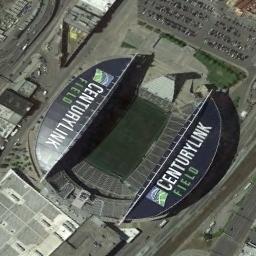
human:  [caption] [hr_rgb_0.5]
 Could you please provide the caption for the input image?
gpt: The circular stadium is next to the building and parking lot .

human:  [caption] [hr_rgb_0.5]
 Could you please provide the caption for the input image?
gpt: There are many cars in the parking lot next to the stadium .

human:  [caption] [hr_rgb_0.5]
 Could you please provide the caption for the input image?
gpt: There are several houses on one side of this stadium .

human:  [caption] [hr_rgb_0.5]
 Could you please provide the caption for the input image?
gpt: The stadium is next to some buildings and parking lot .

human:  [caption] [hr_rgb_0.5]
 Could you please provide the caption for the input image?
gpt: There are many cars on the parking lot beside the stadium .